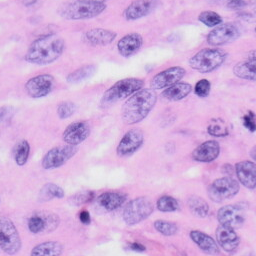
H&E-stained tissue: Skin